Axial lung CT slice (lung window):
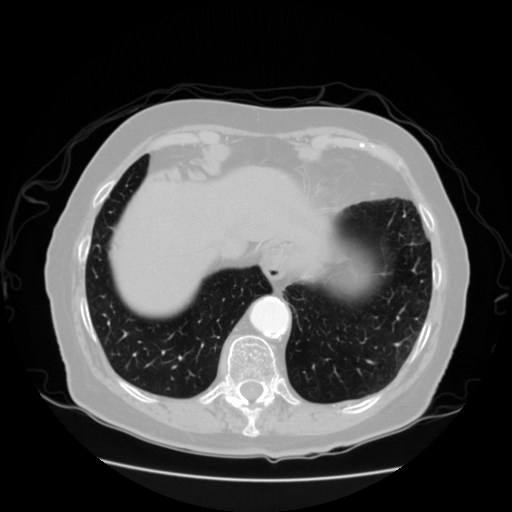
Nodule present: no